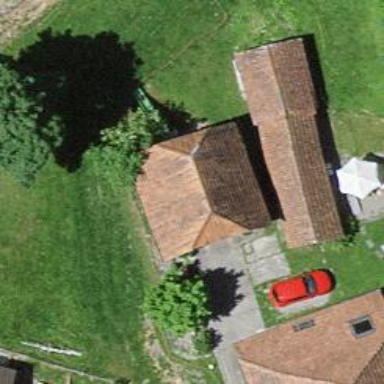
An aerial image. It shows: Garage building.